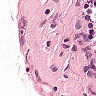
Metastatic tissue present: no